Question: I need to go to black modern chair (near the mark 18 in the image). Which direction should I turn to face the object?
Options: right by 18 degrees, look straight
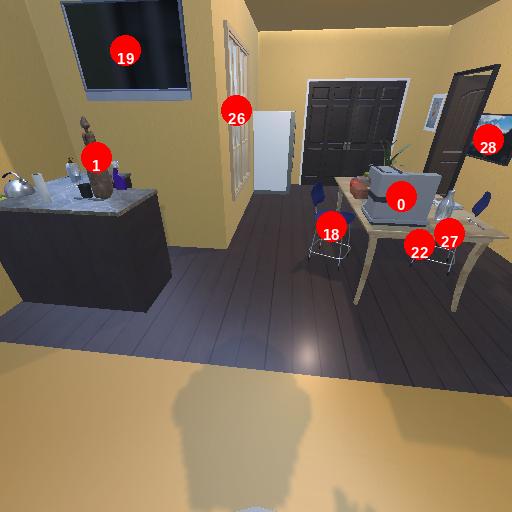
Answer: right by 18 degrees